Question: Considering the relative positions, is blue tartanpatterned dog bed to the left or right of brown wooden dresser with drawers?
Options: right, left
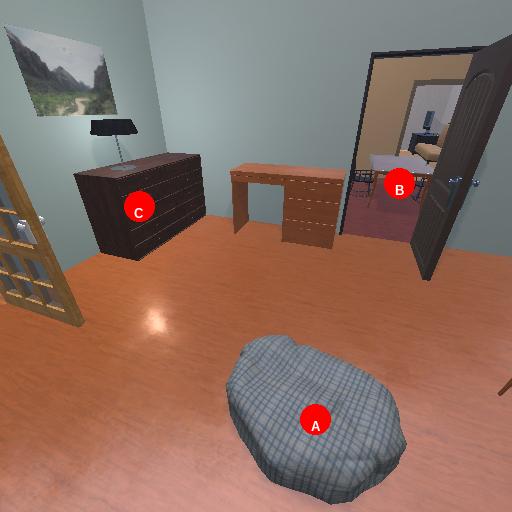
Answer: right